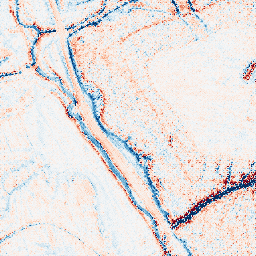
Category: edge_preserving
Decomposition family: bilateral
Decomposition parameters: d: 15
sigma_color: 100
sigma_space: 75
Upsampling method: regularized
Upsampling parameters: scale: 2
lambda_reg: 0.1
Upsampling scale: 2